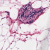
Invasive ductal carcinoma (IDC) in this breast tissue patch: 0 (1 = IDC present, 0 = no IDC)